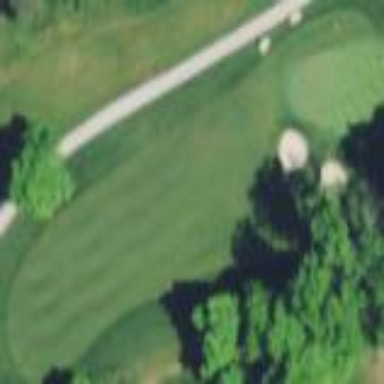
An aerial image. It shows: Golf fairway surrounded by grass.